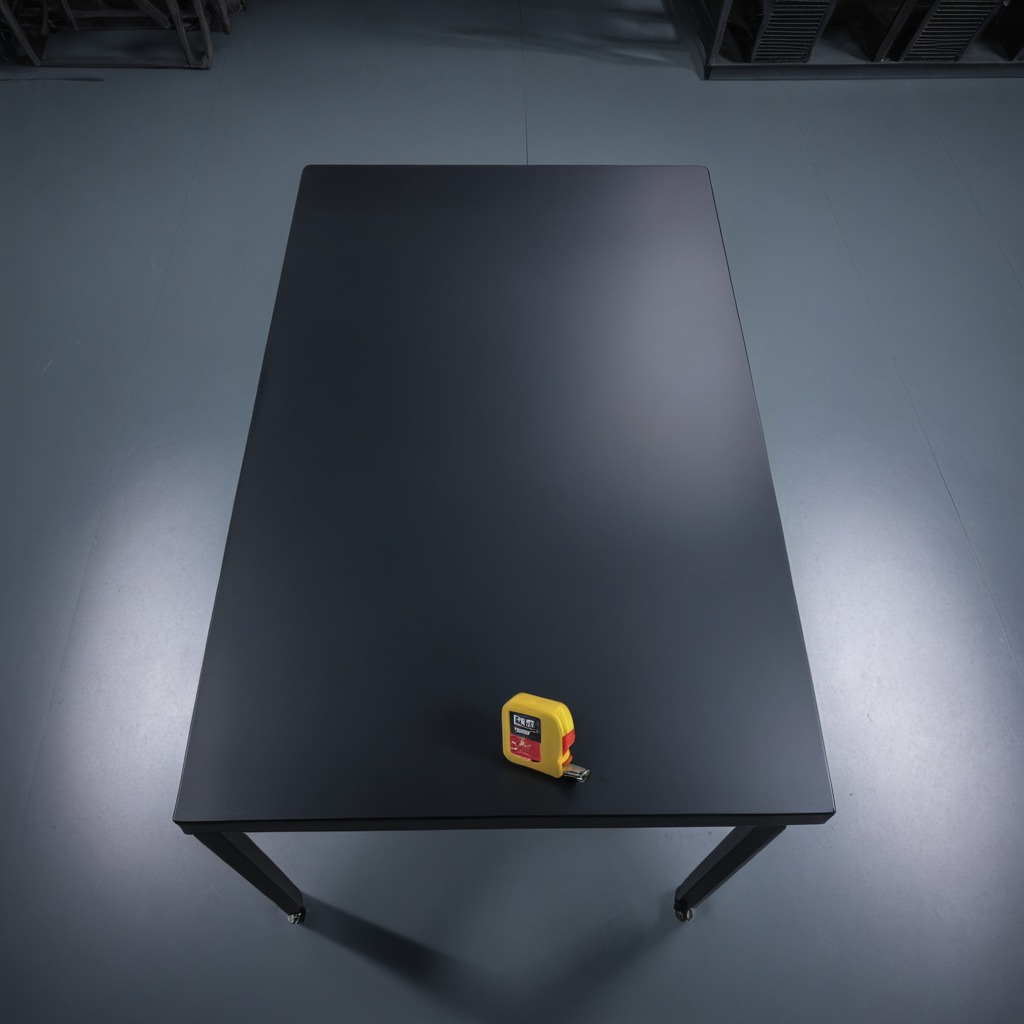
A measuring tape is lying on a clean empty table in a basement in the evening soft directional lighting on the tabletop realistic grain studio-quality clarity centered framing